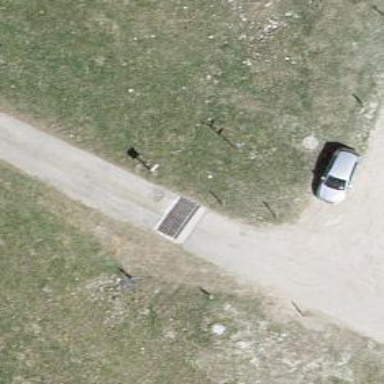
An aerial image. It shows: Cattle grid.